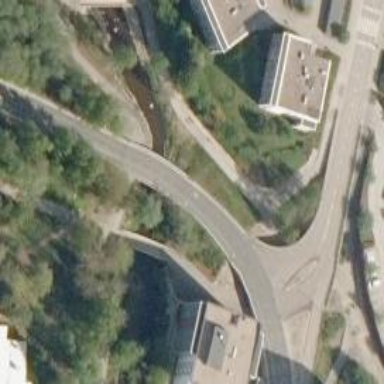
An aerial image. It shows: Bridge for cycleway.